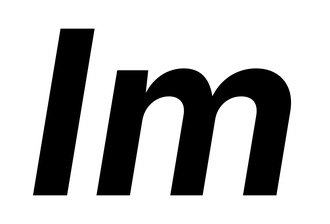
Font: Inter-Italic_Bold_Italic